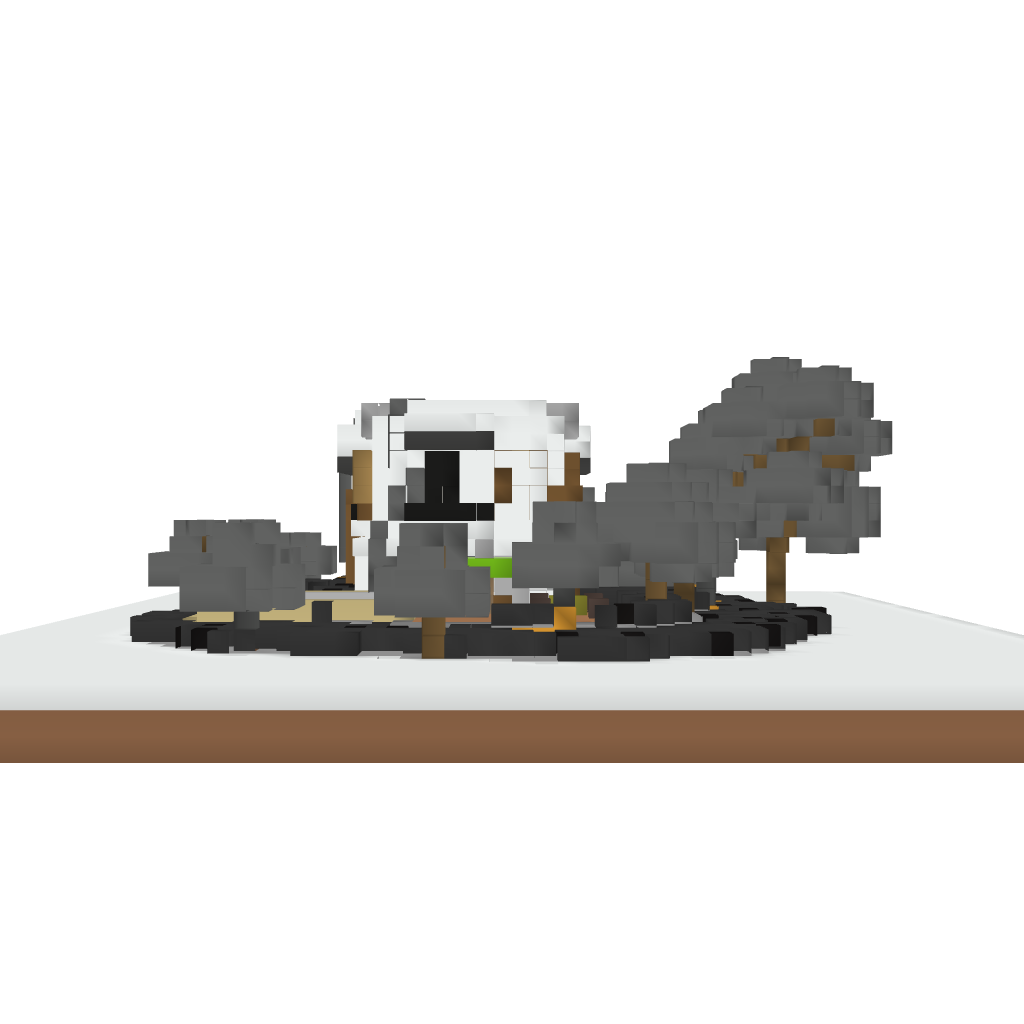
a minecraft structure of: Luxury House #5